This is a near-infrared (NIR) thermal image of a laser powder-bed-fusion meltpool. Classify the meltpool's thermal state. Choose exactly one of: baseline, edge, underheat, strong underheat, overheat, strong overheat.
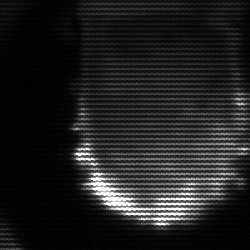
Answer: baseline